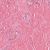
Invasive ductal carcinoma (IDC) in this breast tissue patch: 0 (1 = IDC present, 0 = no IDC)